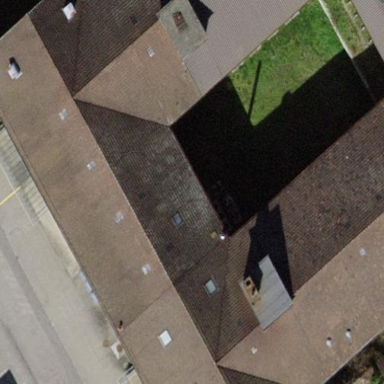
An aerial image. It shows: Industrial building.